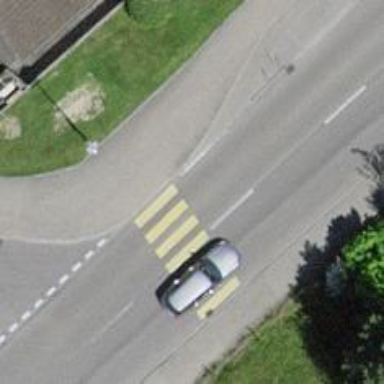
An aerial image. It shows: Uncontrolled zebra crossing with notable zebra markings.